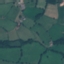
Land use / land cover: Pasture